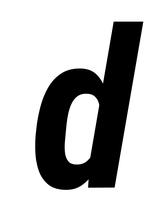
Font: Roboto-Italic_Condensed_Bold_Italic